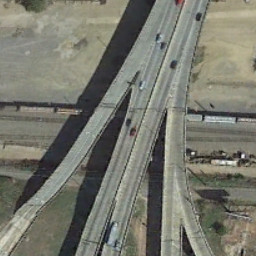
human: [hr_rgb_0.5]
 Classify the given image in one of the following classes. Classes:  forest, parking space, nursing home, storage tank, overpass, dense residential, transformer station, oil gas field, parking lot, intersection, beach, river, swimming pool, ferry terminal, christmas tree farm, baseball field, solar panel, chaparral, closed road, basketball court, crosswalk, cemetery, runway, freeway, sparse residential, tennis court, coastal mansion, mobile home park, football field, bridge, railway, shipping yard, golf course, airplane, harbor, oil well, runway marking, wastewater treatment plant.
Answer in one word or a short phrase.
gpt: overpass